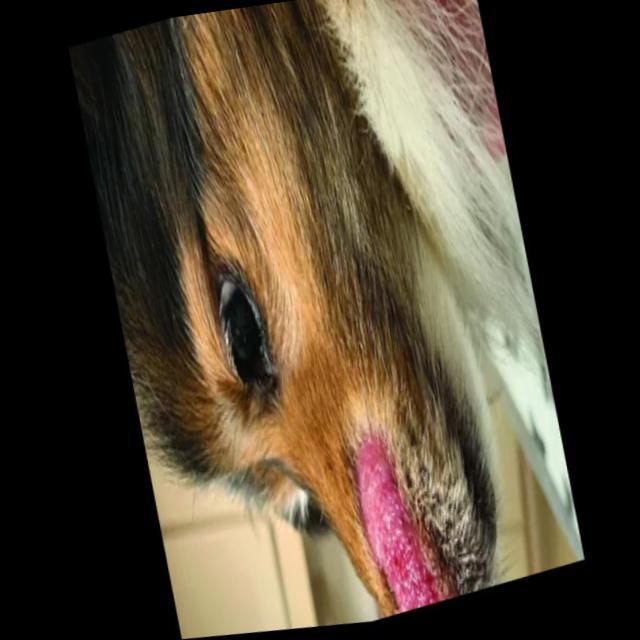
Canine ringworm (Dermatophytosis) — fungal infection caused by Microsporum or Trichophyton. Presents with circular alopecia, scaling, crusting, and broken hairs.